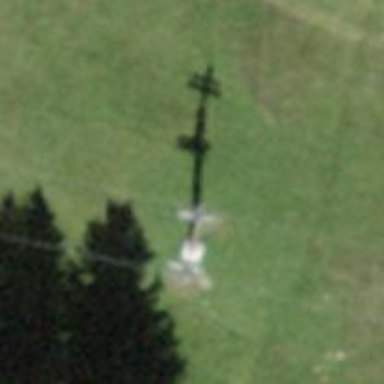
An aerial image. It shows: Pylon used for aerialway.